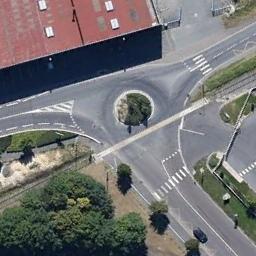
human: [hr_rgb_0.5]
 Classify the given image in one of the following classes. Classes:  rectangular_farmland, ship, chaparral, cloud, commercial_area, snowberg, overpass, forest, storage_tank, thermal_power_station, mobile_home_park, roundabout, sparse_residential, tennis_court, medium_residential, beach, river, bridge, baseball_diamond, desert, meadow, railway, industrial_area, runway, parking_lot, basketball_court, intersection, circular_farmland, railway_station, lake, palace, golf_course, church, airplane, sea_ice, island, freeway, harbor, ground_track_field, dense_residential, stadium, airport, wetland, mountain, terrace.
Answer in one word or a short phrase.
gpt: roundabout